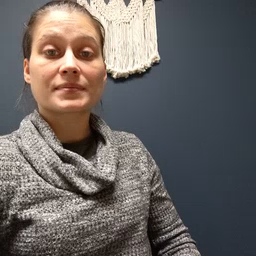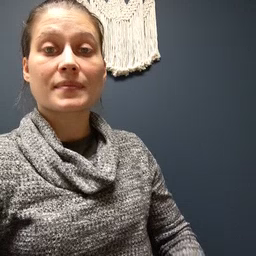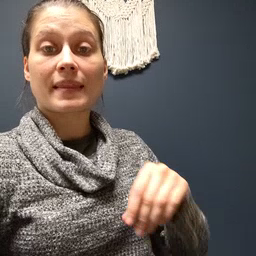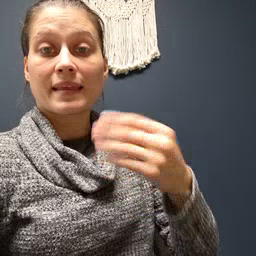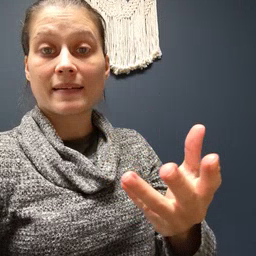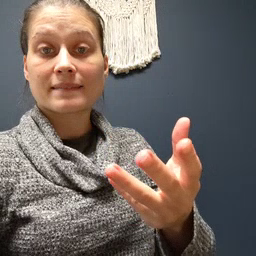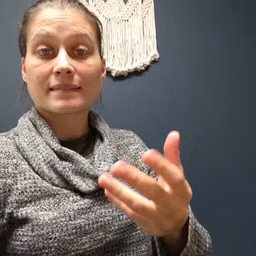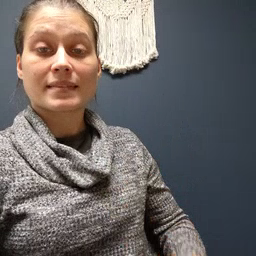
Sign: give